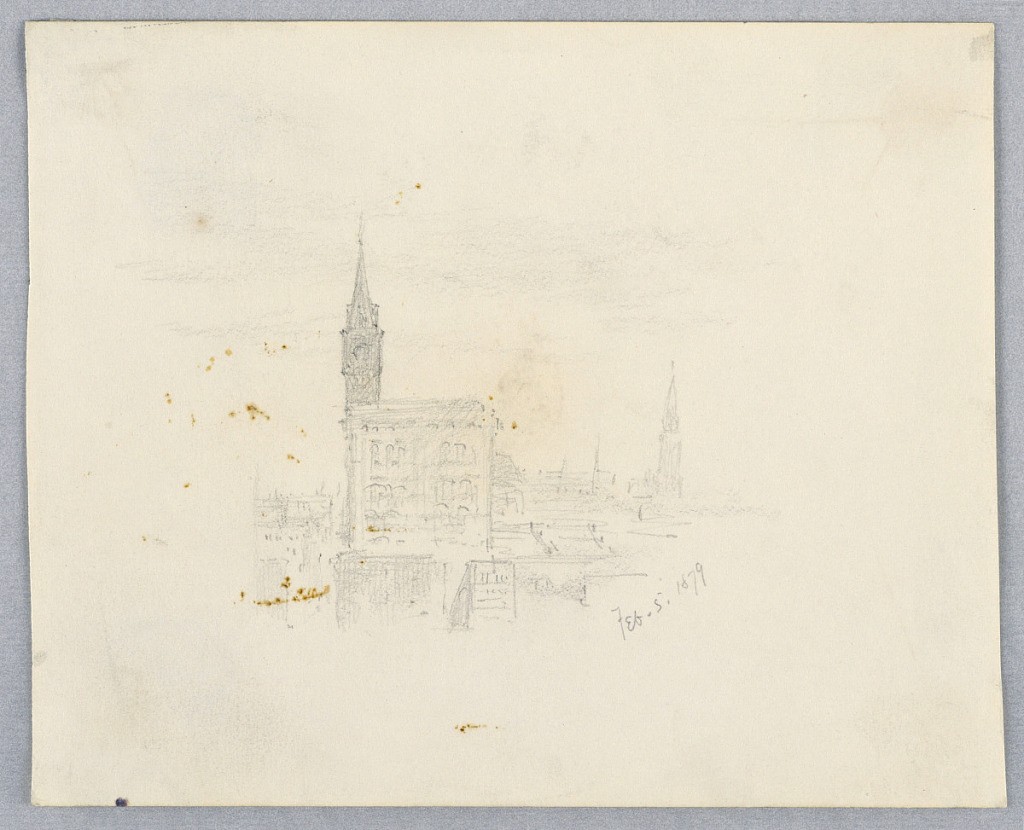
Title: View of City Roof Tops
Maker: Arnold William Brunner, American, 1857–1925
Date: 1879
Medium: Graphite on paper
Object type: Drawing
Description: Clock tower or steeple, left of center, behind large building. Another steeple beyond, right.